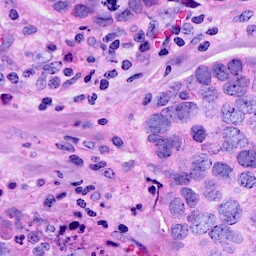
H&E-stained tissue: Breast